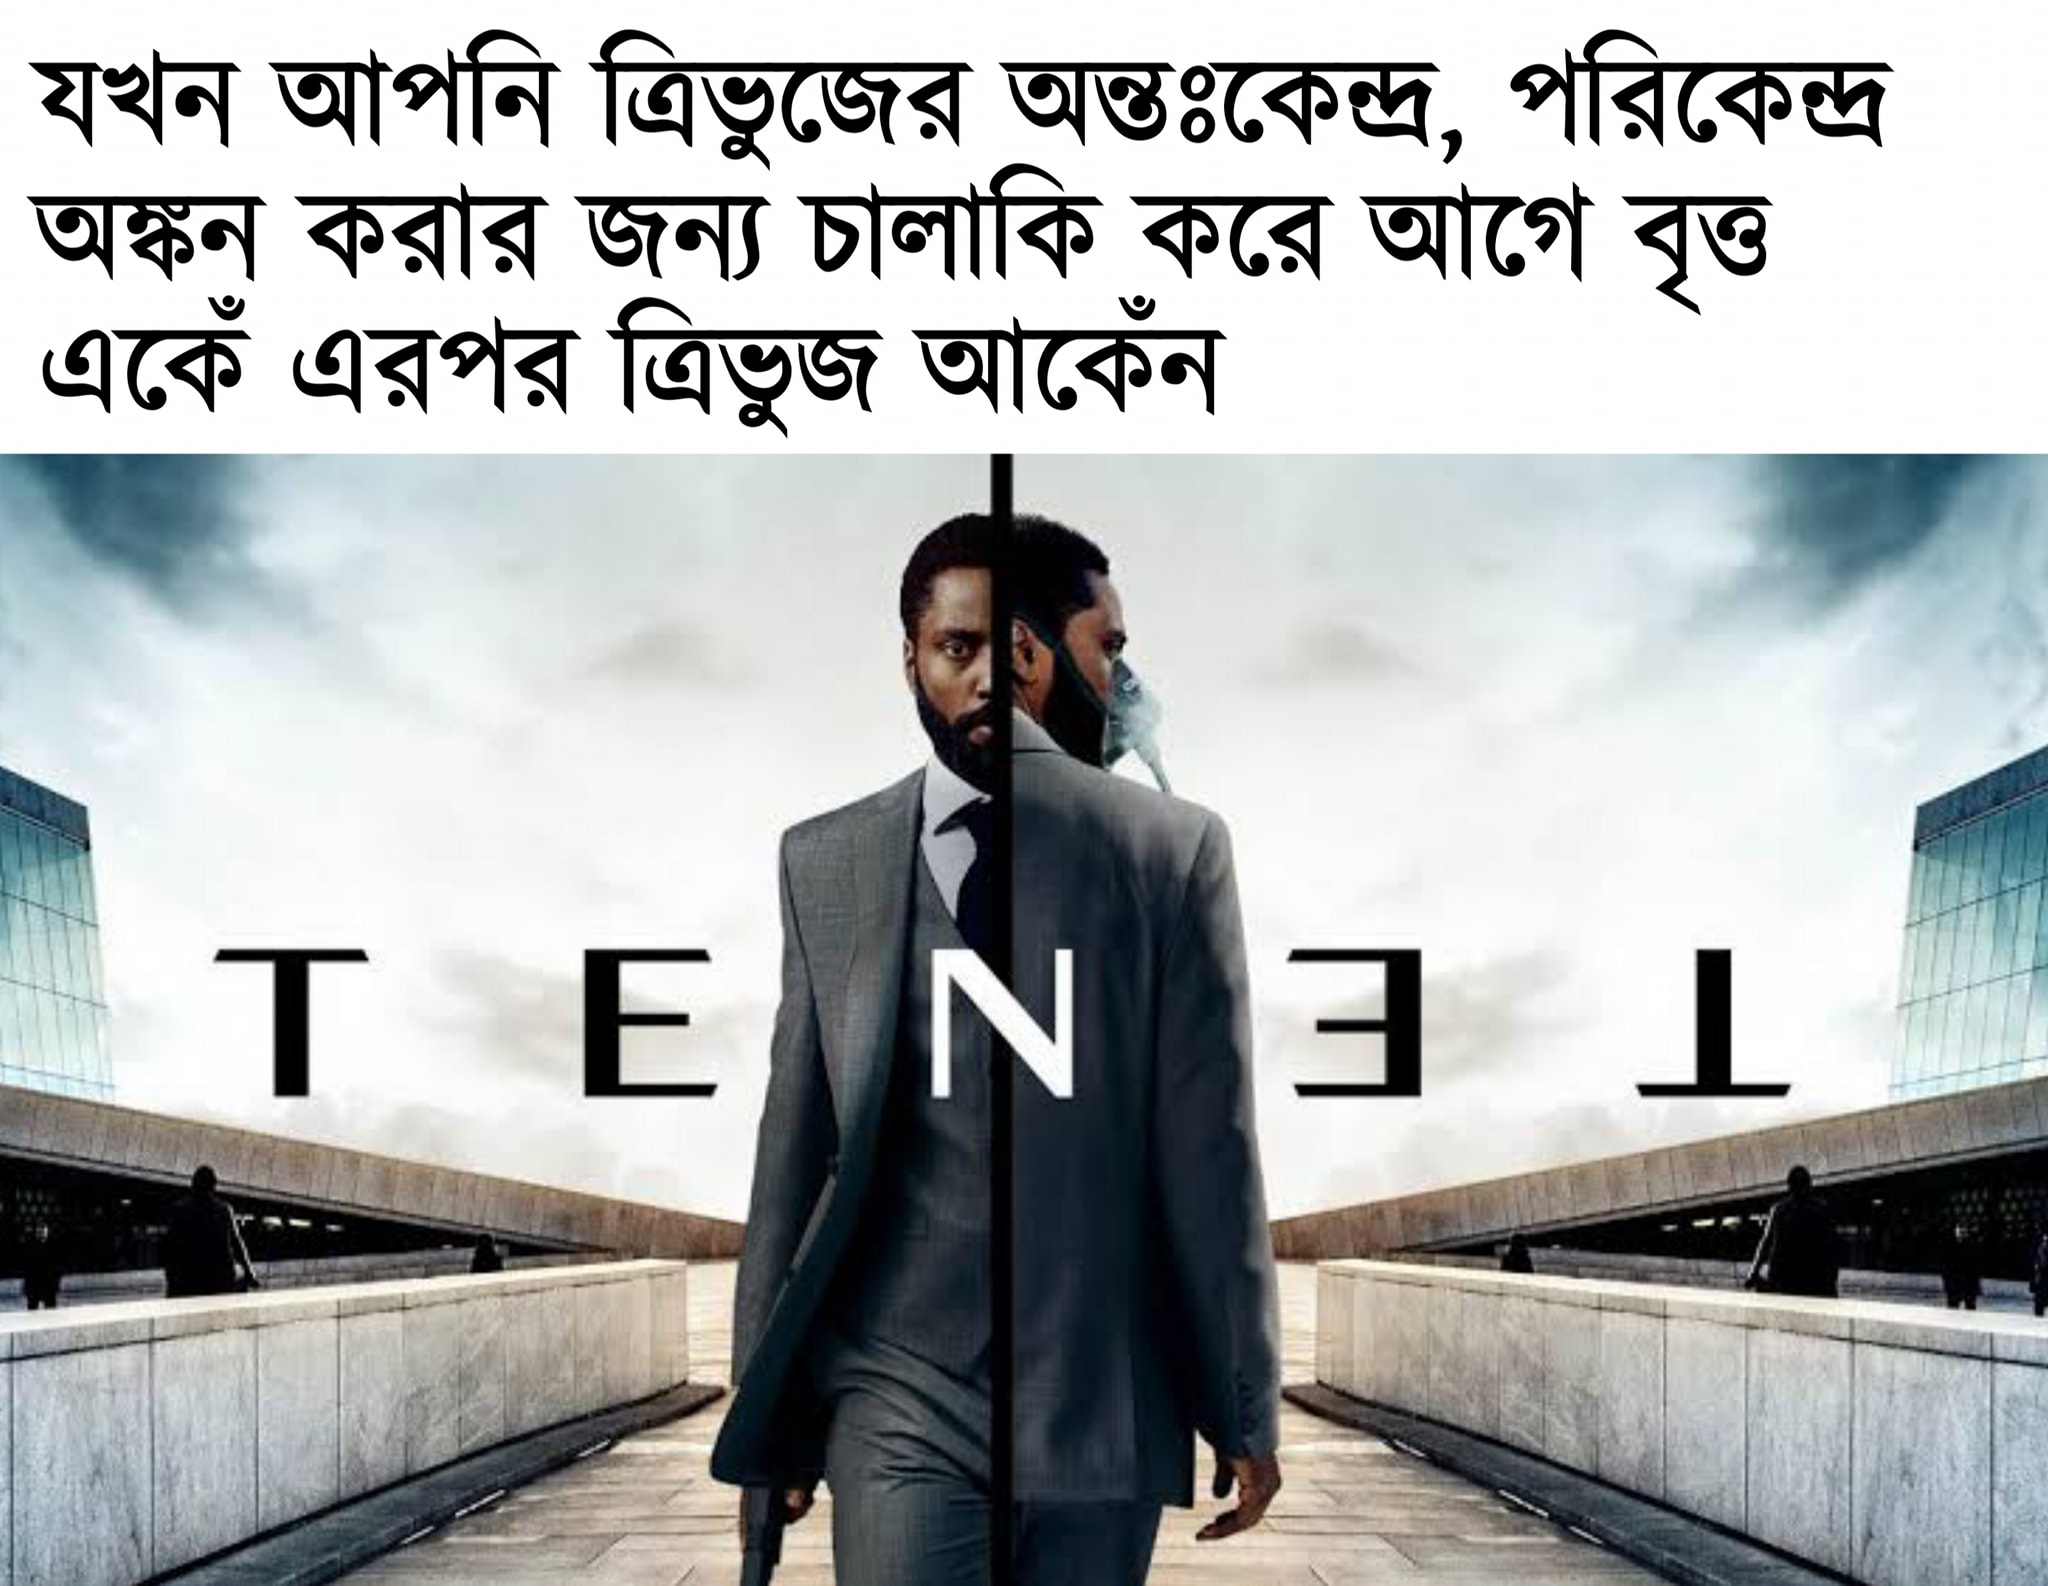
Caption: যখন আপনি ত্রিভুজের অন্তঃকেন্দ্র , পরিকেন্দ্র অঙ্কন করার জন্য চালাকি করে আগে বৃত্ত একে এরপর ত্রিভুজ আঁকেন
Label: non-hate